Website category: auto
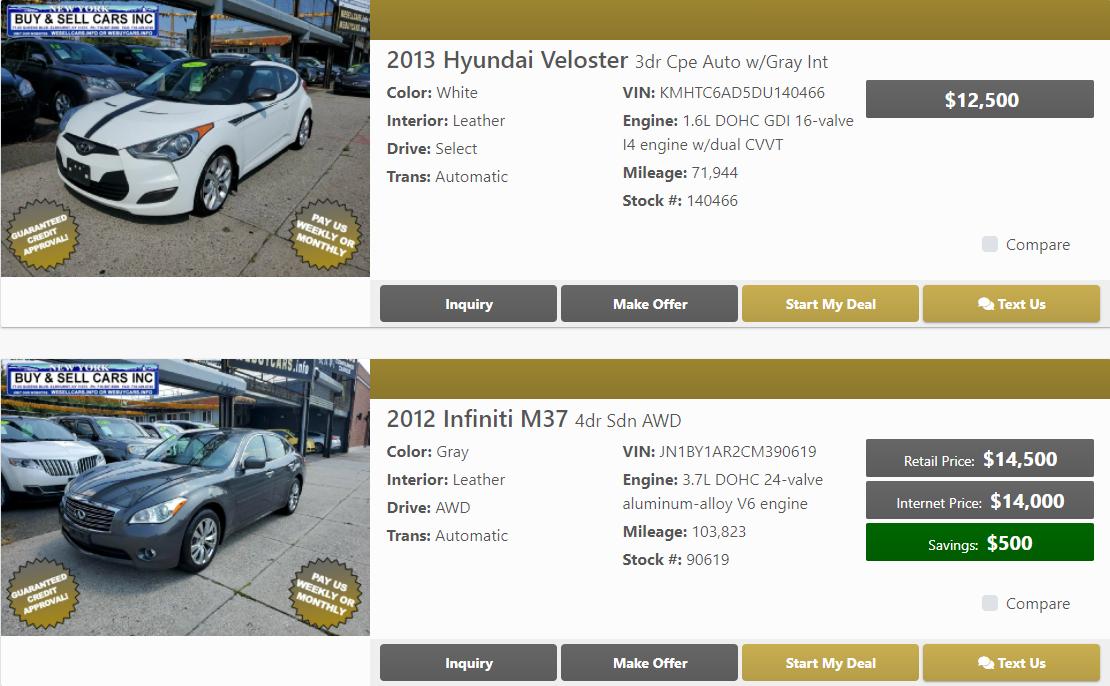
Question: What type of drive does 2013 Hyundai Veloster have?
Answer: Select

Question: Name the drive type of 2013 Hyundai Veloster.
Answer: Select

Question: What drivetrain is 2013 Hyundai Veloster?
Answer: Select

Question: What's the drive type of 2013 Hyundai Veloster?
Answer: Select

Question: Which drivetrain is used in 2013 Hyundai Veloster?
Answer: Select

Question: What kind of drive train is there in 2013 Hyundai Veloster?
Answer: Select

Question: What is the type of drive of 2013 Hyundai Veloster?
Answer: Select

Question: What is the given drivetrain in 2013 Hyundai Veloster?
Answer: Select

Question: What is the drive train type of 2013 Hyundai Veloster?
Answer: Select

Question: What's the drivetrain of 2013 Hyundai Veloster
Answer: Select

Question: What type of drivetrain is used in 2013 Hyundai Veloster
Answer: Select

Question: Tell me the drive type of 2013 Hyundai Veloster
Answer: Select

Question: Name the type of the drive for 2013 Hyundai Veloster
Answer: Select

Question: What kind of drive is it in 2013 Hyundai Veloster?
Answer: Select

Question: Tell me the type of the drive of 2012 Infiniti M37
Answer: AWD

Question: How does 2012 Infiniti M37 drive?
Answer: AWD

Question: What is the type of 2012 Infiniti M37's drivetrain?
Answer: AWD

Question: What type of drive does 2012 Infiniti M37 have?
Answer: AWD

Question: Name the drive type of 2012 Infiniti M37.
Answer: AWD

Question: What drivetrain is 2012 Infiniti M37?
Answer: AWD

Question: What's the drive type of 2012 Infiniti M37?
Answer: AWD

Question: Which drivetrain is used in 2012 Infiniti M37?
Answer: AWD

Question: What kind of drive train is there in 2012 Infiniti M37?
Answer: AWD

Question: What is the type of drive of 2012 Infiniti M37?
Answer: AWD

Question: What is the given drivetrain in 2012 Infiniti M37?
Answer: AWD

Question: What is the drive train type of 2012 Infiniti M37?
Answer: AWD

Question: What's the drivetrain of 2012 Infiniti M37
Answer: AWD

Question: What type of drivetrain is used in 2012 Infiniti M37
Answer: AWD

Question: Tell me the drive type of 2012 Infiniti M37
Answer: AWD

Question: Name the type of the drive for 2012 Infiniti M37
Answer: AWD

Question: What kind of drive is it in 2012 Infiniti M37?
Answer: AWD

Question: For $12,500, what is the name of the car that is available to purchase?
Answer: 2013 Hyundai Veloster

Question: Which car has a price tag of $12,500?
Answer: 2013 Hyundai Veloster

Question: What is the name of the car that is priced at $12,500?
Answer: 2013 Hyundai Veloster

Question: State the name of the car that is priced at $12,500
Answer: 2013 Hyundai Veloster

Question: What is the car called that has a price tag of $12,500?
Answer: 2013 Hyundai Veloster

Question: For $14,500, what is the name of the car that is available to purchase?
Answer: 2012 Infiniti M37

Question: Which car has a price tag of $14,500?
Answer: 2012 Infiniti M37

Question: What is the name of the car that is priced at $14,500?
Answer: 2012 Infiniti M37

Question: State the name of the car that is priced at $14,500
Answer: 2012 Infiniti M37

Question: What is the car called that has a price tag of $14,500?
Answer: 2012 Infiniti M37

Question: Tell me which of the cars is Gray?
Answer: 2012 Infiniti M37

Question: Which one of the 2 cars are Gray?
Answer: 2012 Infiniti M37

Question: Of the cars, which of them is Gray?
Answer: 2012 Infiniti M37

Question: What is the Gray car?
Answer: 2012 Infiniti M37

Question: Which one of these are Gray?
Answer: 2012 Infiniti M37

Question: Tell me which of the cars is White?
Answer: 2013 Hyundai Veloster

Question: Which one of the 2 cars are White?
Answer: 2013 Hyundai Veloster

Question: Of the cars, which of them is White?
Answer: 2013 Hyundai Veloster

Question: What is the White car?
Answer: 2013 Hyundai Veloster

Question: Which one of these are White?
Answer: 2013 Hyundai Veloster

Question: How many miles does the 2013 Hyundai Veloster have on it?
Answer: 71,944

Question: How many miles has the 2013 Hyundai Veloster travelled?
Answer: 71,944

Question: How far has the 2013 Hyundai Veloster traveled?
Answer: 71,944

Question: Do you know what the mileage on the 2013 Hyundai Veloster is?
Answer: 71,944

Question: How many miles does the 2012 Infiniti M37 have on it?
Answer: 103,823

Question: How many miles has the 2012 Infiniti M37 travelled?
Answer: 103,823

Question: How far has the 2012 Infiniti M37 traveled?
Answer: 103,823

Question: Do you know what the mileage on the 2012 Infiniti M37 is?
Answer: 103,823